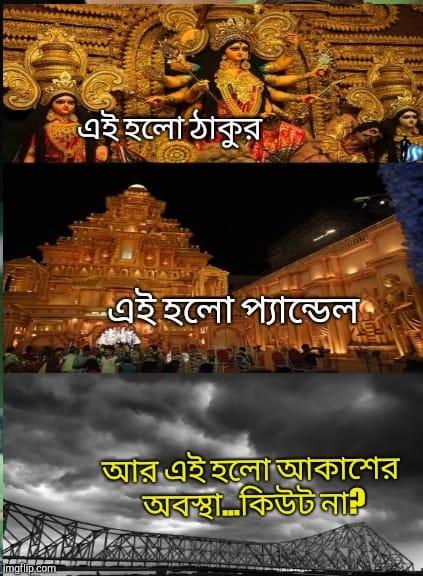
Text: এই হলো ঠাকুর, এই হলো প্যান্ডেল, আর এই হলো আকাশের অবস্থা। কিউট না?
Label: Non Hate